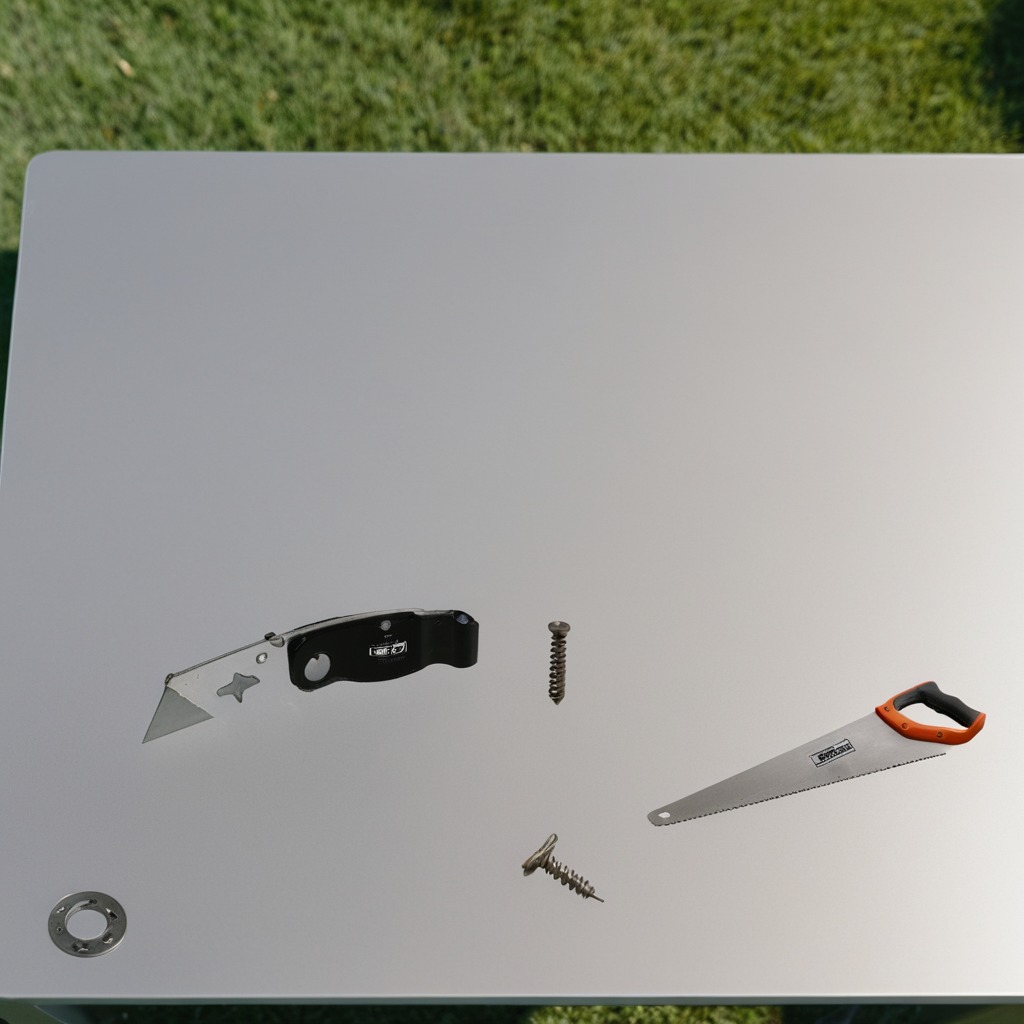
A utility knife, a flat metal washer, a metal machine screw, a coiled metal spring, and a handheld metal saw are lying on the clean utility table.